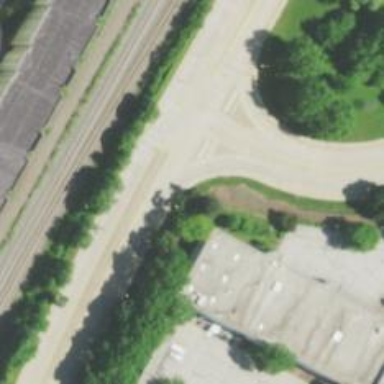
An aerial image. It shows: Secondary link road.